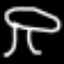
Label: mushroom